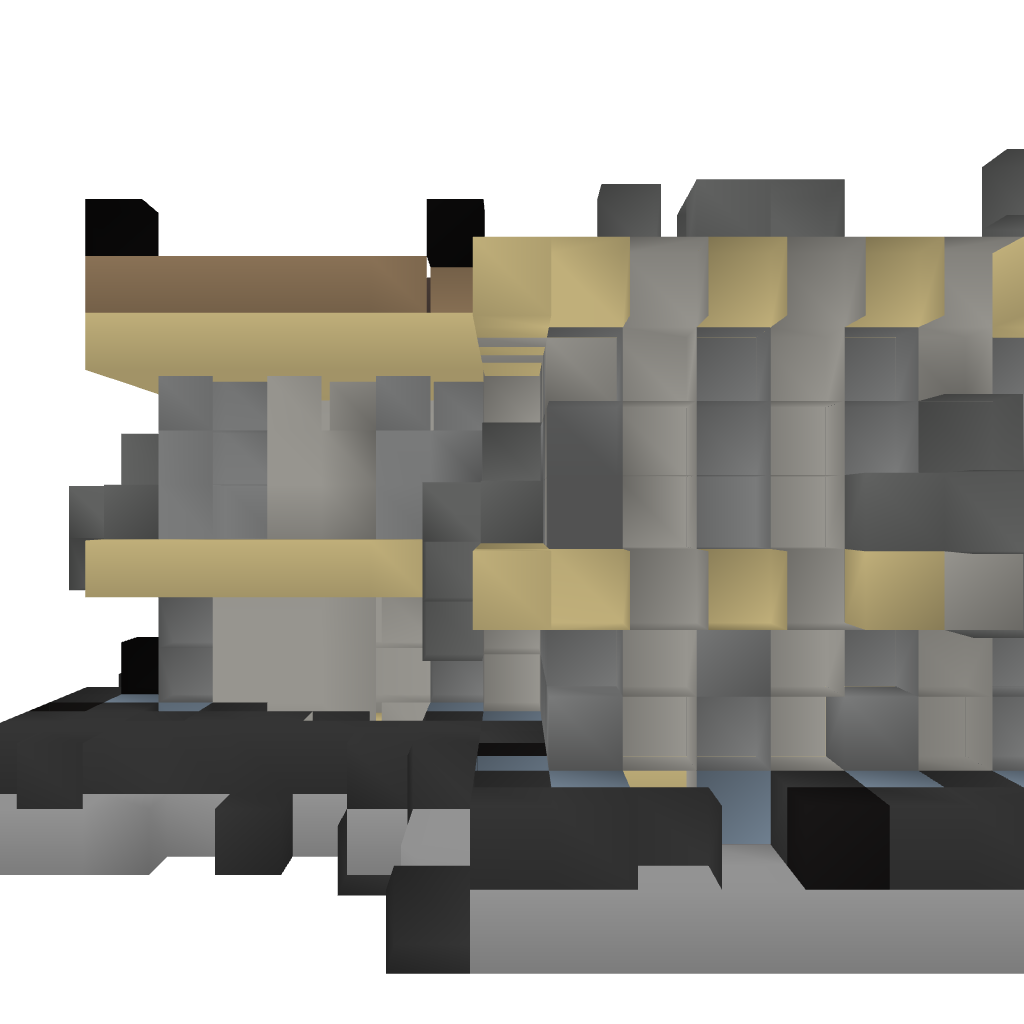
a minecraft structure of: Little Modern wood House